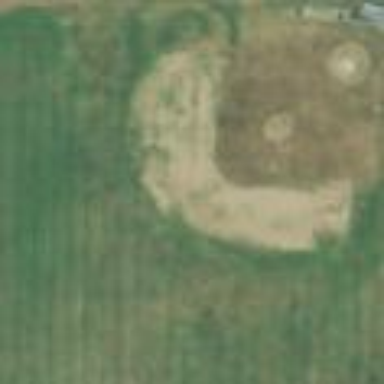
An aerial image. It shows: Baseball pitch for leisure and sports activities.